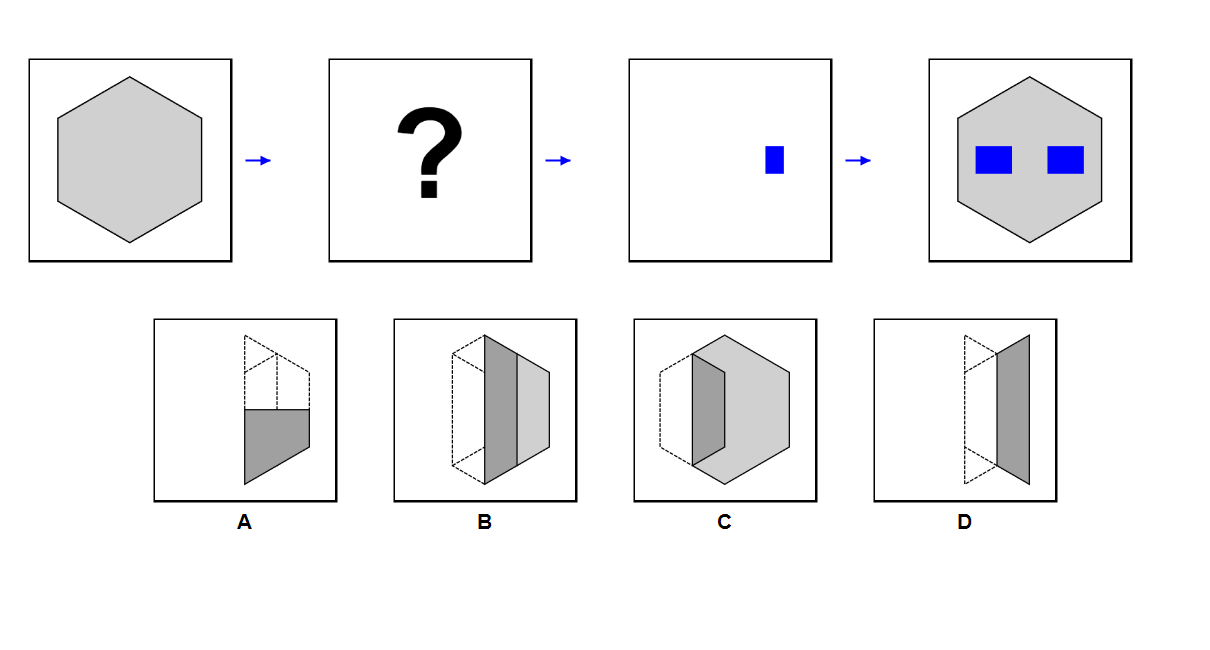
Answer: A